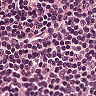
Metastatic tissue present: no